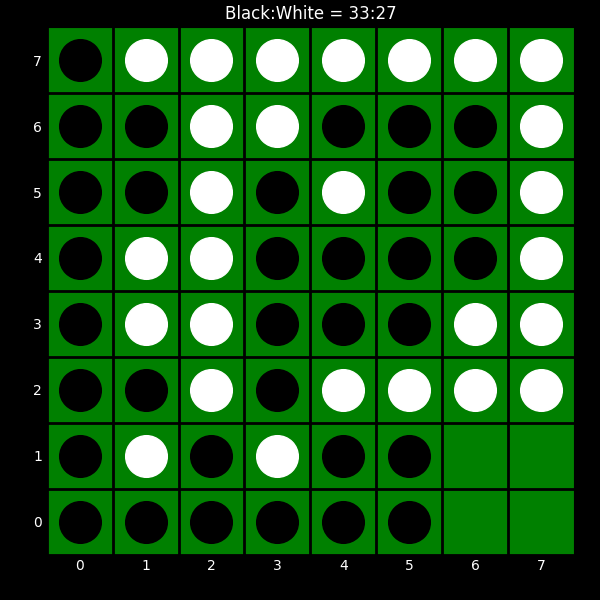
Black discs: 33
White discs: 27